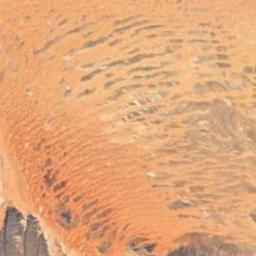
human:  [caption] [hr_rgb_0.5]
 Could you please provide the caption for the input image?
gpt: The dark yellow desert covers the brown bare land with wavy stripes .

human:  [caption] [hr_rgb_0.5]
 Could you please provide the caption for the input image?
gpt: There are yellow desert with lines of bare land .

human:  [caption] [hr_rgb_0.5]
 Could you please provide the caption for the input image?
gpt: The desert has orange sand and some decayed rocks .

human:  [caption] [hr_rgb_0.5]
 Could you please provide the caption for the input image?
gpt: There are some ravines in this desert .

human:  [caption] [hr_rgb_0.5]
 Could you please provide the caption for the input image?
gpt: An orange desert covered with sand and some bare land .